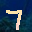
Label: 7